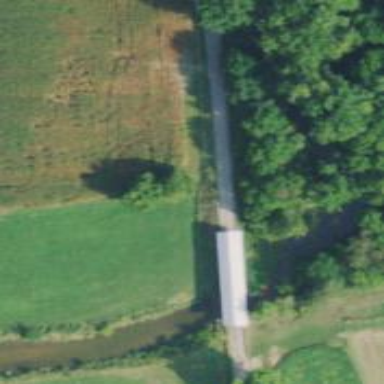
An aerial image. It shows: Covered bridge over unclassified road.